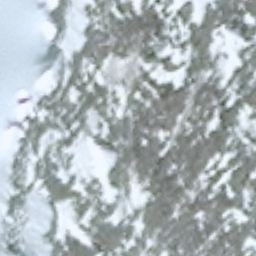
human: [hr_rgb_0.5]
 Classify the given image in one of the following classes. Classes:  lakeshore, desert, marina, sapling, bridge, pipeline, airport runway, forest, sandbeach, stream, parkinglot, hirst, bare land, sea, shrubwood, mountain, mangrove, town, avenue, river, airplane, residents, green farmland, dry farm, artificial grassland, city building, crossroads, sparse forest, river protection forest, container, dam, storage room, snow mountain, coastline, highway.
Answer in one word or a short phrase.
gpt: snow mountain